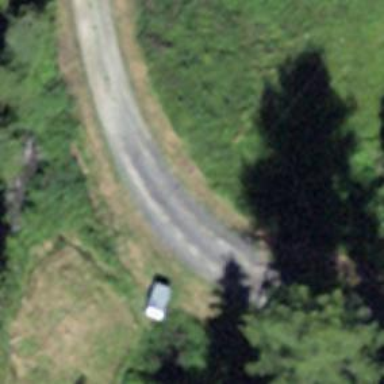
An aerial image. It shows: Downhill track with classic grooming. The road is made of grade1 tracktype.